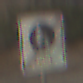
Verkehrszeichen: EndeFussgaengerzone
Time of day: SunriseSunset
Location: Outdoor (RoadRail)
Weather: PartlyCloudy
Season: NotSpecified
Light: Natural